Field crop: tomato
Growth stage: 2
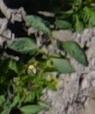
Species: tomato